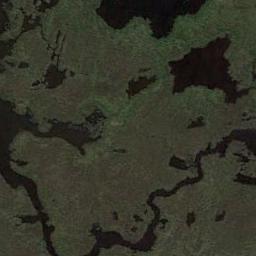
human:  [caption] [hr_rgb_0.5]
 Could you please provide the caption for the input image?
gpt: The river surface in a wetland is covered with large green and brown mixed dense vegetation .

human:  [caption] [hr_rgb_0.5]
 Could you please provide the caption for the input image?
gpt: The wetland consists of dry and green plants and water .

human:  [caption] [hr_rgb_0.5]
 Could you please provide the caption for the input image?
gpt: Half of this wetland is flooded .

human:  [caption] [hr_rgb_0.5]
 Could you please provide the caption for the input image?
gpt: There are many different areas of water surrounded by wetlands .

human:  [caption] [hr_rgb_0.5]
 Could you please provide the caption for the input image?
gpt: There are many green areas and some water areas on the wetland .